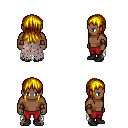
a pixel art fantasy rpg character, male body template, human, dark skin, gray tattered cape, red pants, blonde unkempt hairstyle, leather bracers, black shoes, four views (front, back, left, right), 2x2 character sprite sheet, small pixel art, hard edges, no anti-aliasing